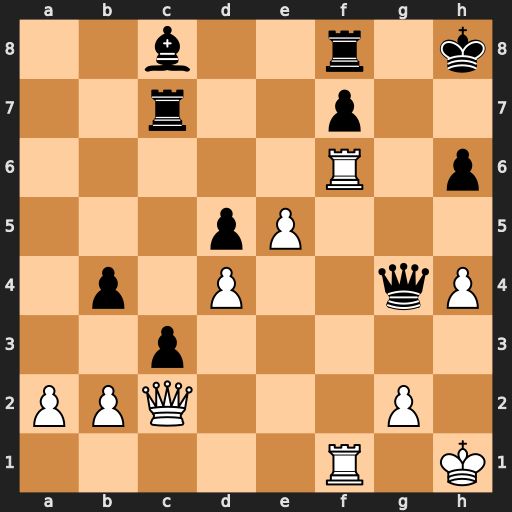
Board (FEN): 2b2r1k/2r2p2/5R1p/3pP3/1p1P2qP/2p5/PPQ3P1/5R1K
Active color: w
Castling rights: -
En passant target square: -
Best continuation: Rxh6+ Kg7 Qh7#